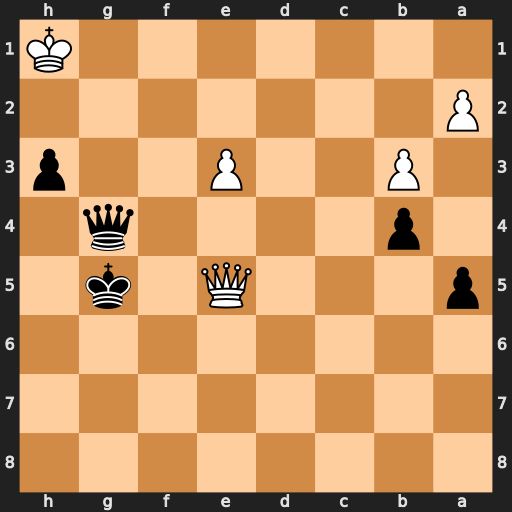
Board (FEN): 8/8/8/p3Q1k1/1p4q1/1P2P2p/P7/7K
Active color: b
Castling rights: -
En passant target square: -
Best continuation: Kh4 Qf6+ Kg3 Qd6+ Kf2 Qd2+ Kf1